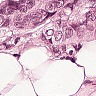
Metastatic tissue present: yes